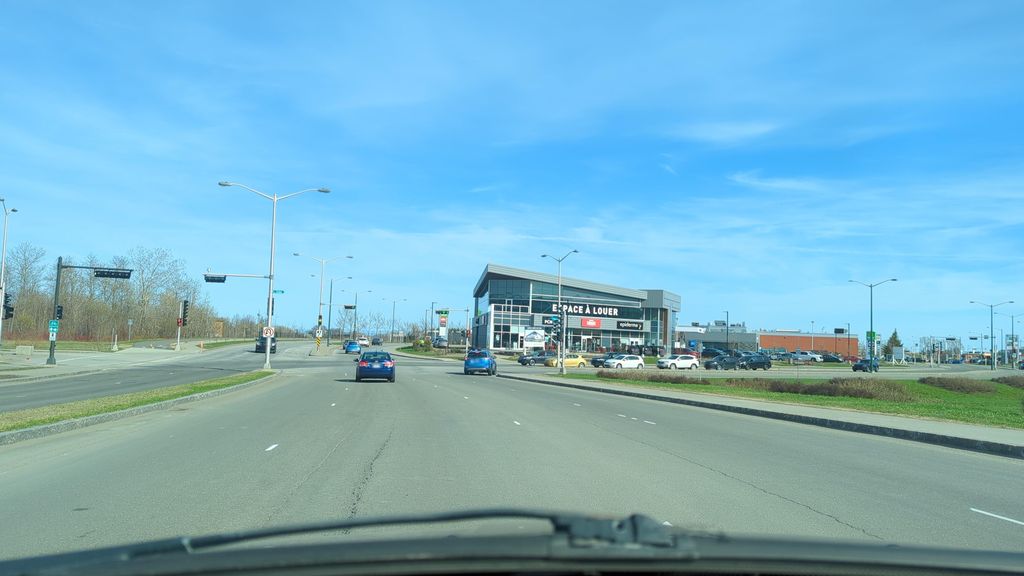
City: quebec_city